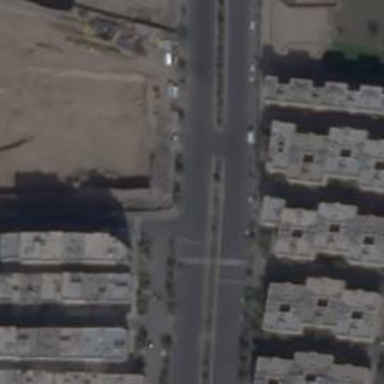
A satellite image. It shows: Tertiary road.